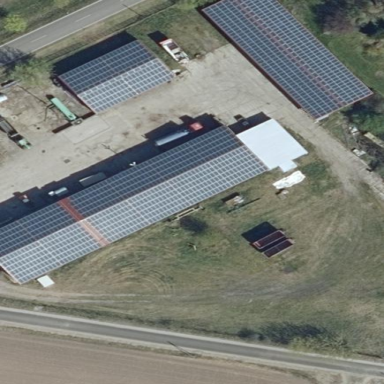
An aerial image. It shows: Solar photovoltaic panel generating electricity. It is small installation located on building.